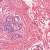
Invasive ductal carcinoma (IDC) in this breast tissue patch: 0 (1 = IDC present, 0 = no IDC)